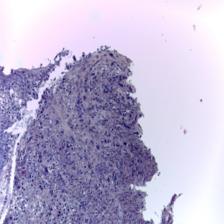
Diagnosis: OSCC